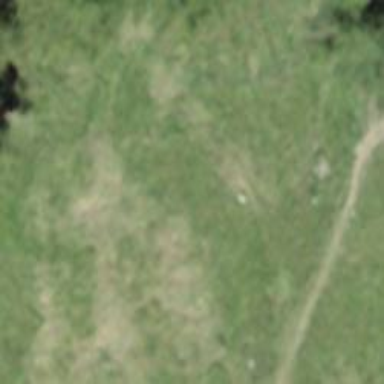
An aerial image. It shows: Ground path.